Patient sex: M
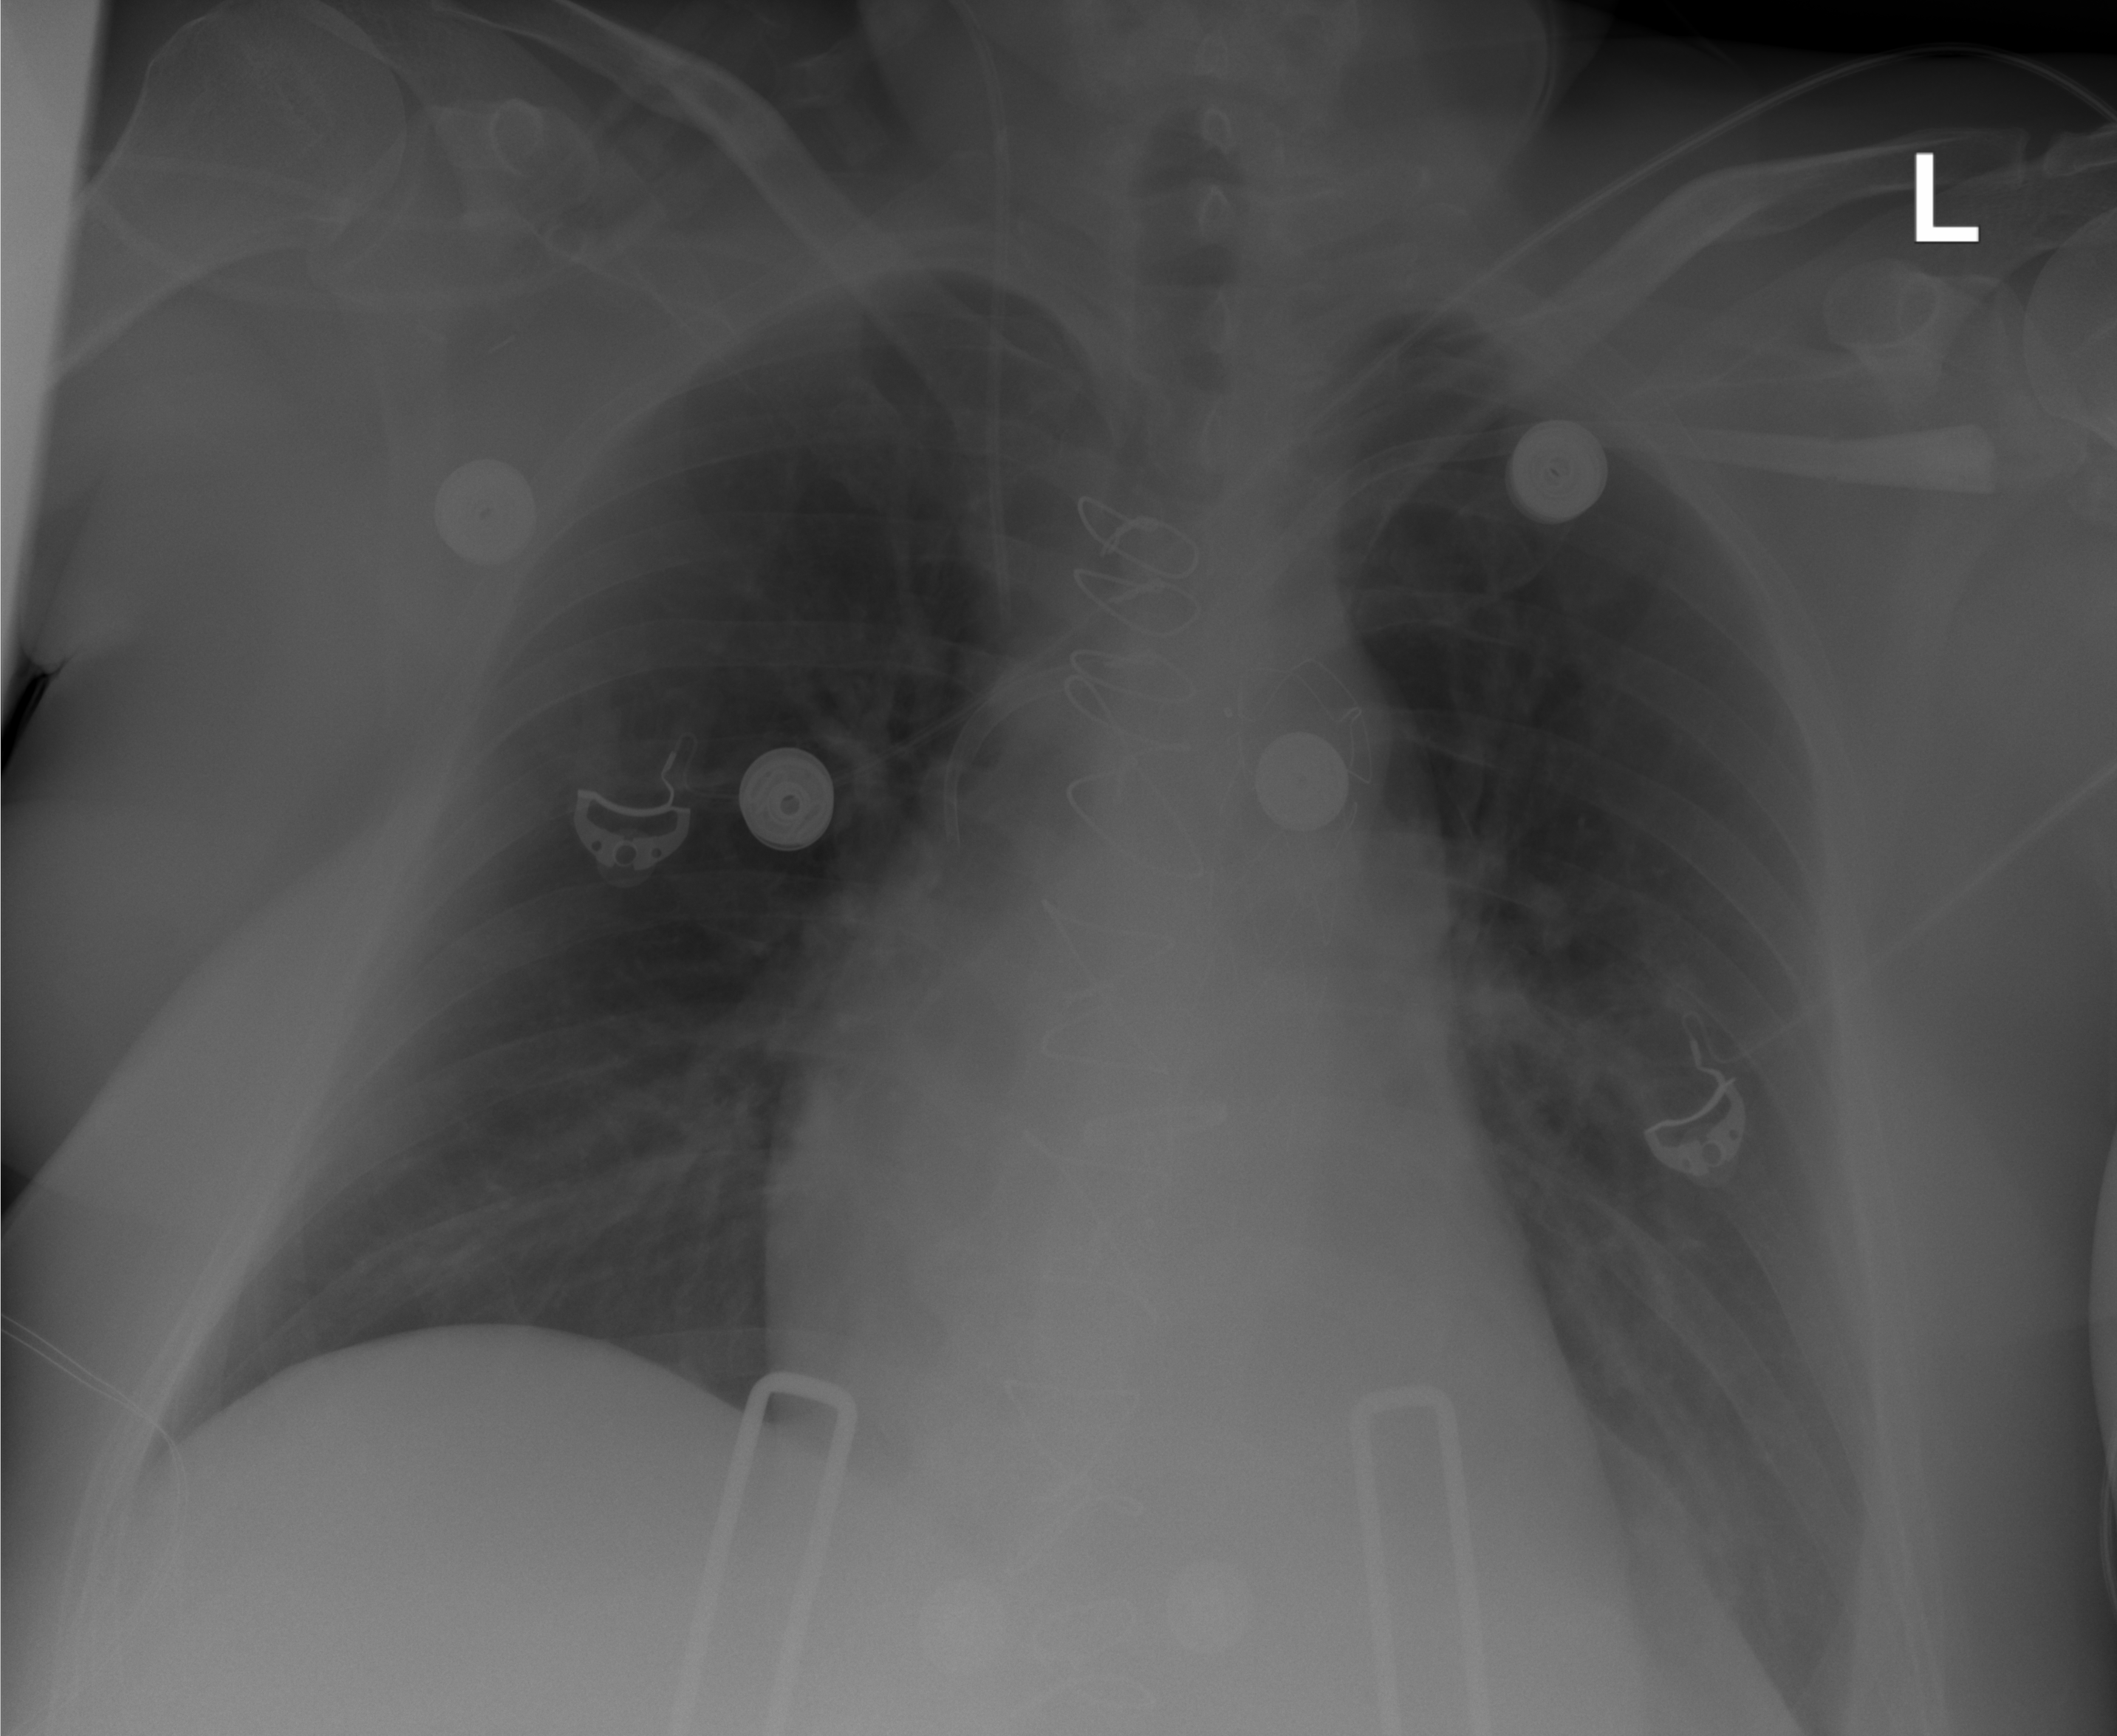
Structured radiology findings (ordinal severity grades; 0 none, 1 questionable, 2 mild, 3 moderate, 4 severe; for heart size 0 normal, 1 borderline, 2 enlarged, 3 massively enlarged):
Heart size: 0
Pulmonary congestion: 2
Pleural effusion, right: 0
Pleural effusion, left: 1
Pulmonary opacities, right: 0
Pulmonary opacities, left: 0
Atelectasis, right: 0
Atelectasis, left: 2